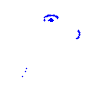
Particle: proton